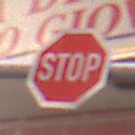
Verkehrszeichen: Stop
Umgebung: Outdoor, Urban
Tageszeit: MorningAfternoon
Wetter: Clear
Licht: Natural
Jahreszeit: NotSpecified
Kontrast: MediumContrast